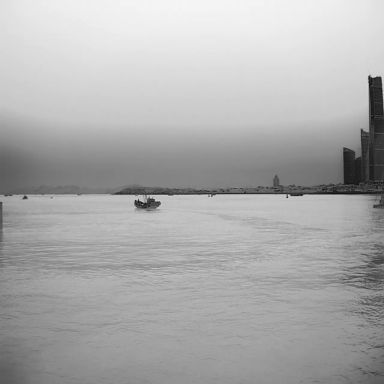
There are six bulk_carriers in the infrared image.